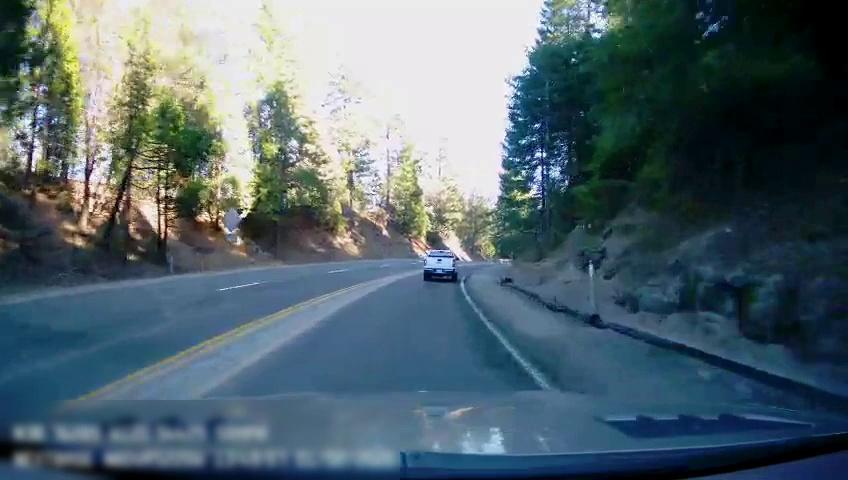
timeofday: Day
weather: Sunny
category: Drivable Space
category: Vehicles | Truck
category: Lanes | Alternate Lane
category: Lanes | Opposite Lane
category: Lanes | Opposite Lane
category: Lanes | Opposite Lane